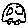
Label: car